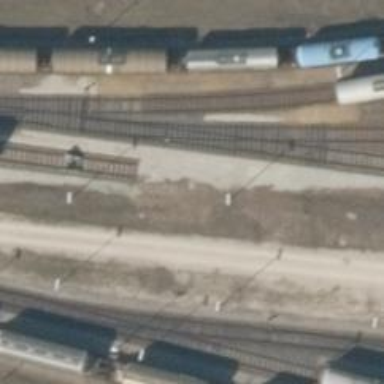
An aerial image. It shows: Abandoned railway yard is depicted.